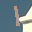
Label: 1